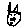
Label: cat